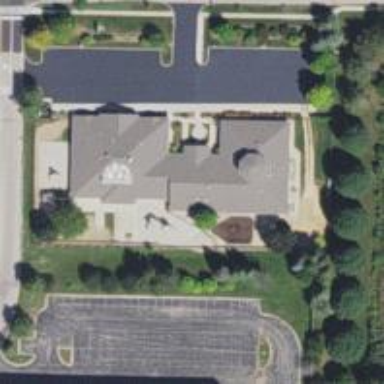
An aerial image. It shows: Kindergarten.